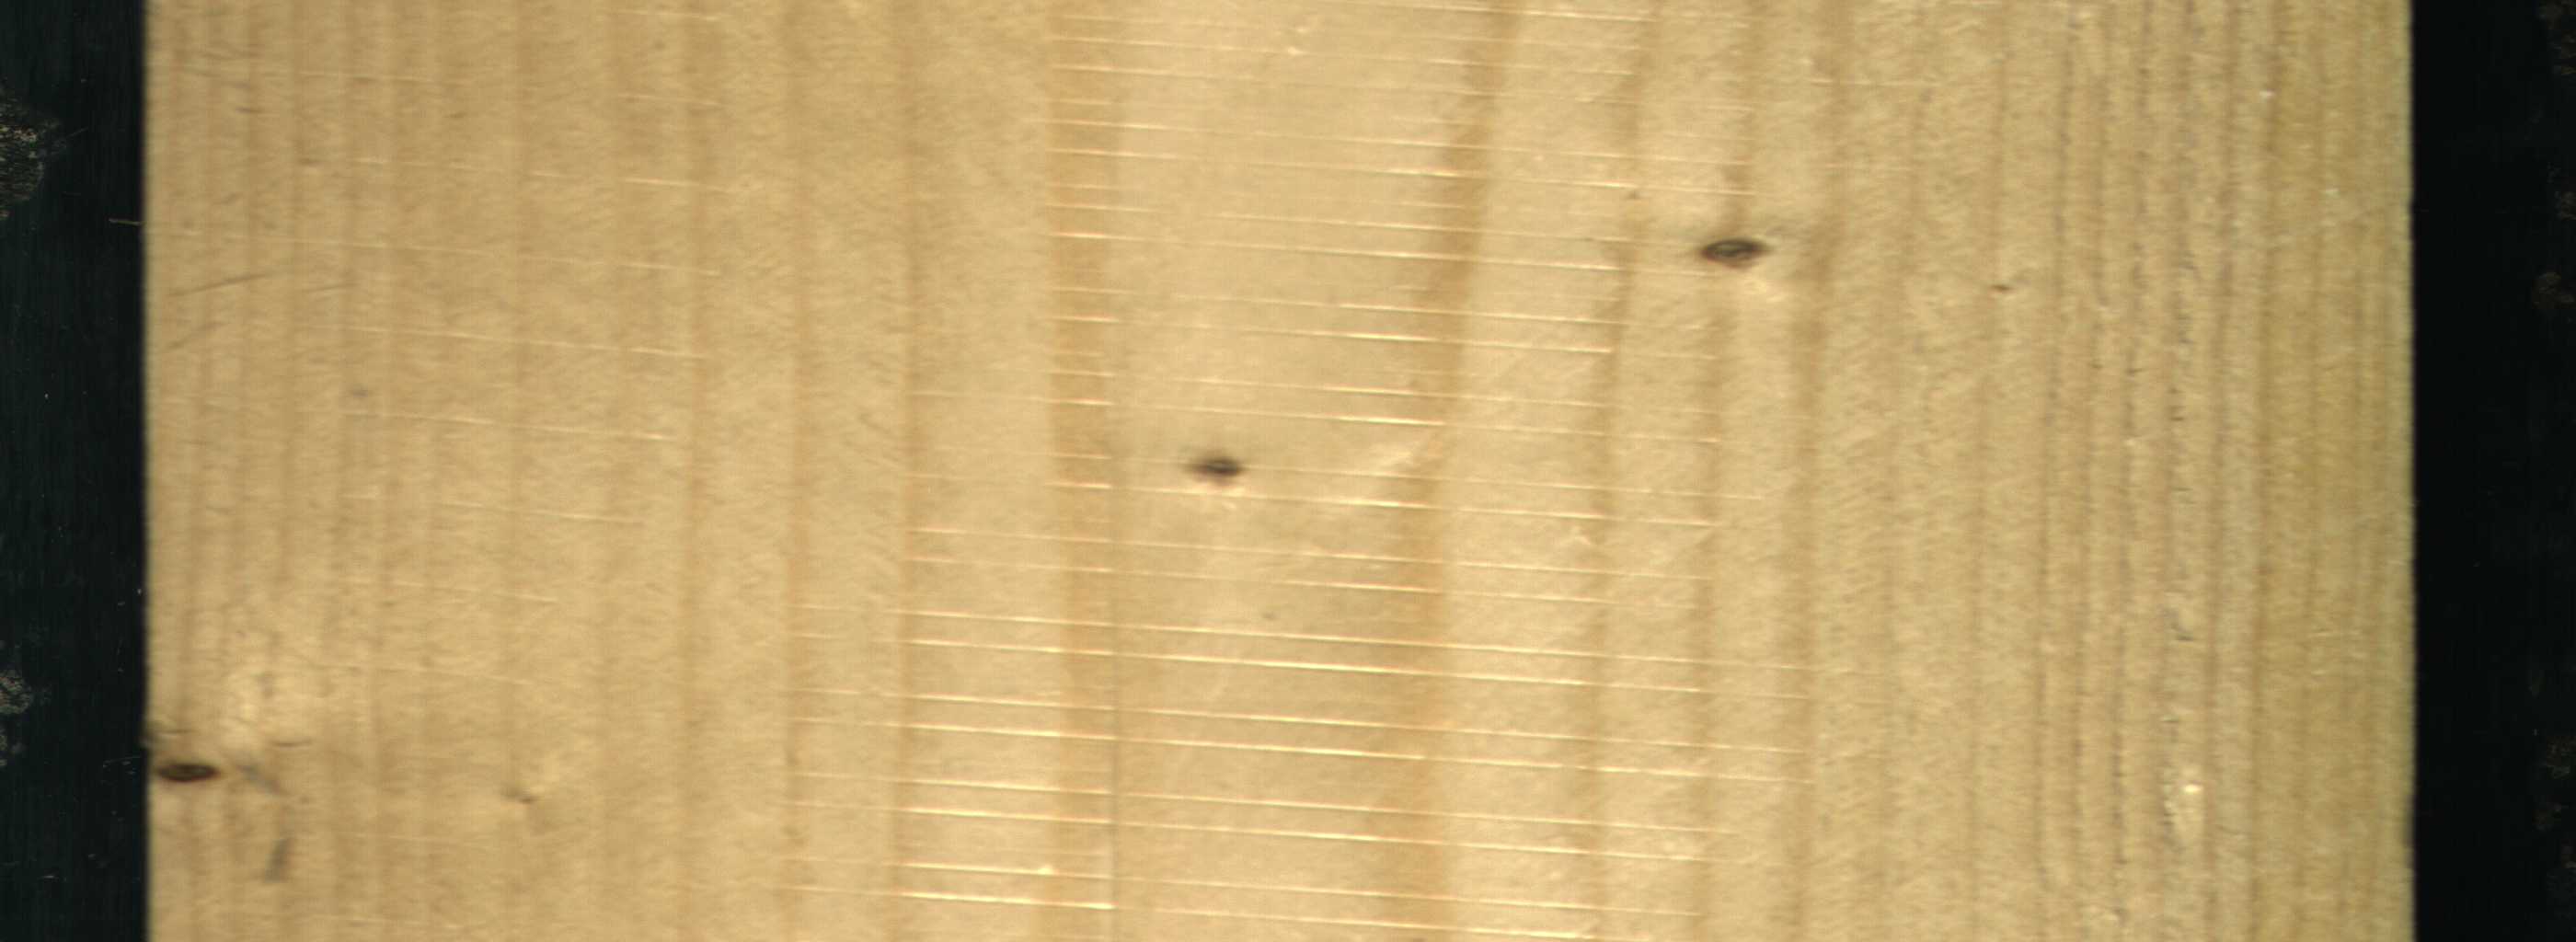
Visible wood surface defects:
Live_Knot
Live_Knot
Live_Knot